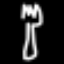
Label: fork